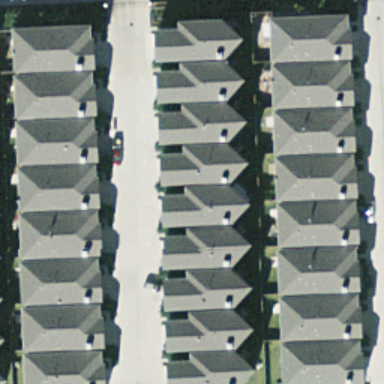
This is a dense residential area .